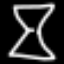
Label: hourglass